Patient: sex M, age 94
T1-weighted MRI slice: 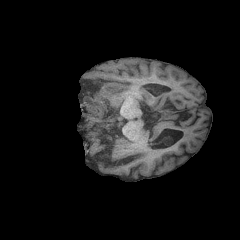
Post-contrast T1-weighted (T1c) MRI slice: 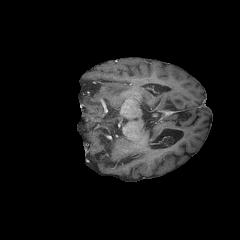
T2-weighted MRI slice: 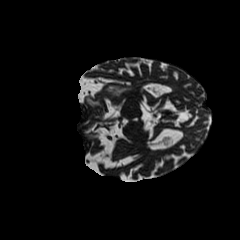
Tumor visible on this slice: yes
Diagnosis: Glioblastoma, IDH-wildtype
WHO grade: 4